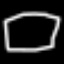
Label: square